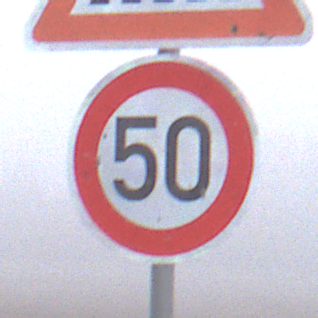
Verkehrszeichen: Geschwindigkeit50
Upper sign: FussgaengerueberwegRechts
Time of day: MorningAfternoon
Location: Outdoor (RoadRail)
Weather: Overcast
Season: NotSpecified
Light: Natural